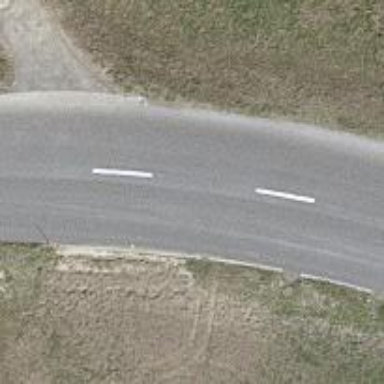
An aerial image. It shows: Tertiary road.